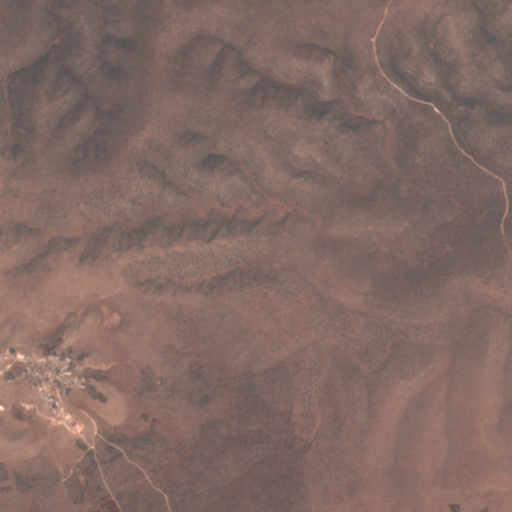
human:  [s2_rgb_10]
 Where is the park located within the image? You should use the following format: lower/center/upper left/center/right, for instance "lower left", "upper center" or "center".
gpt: The park is located in the lower left of the image.
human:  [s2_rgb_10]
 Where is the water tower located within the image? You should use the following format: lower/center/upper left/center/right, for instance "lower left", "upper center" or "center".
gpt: The water tower is located in the lower left of the image.
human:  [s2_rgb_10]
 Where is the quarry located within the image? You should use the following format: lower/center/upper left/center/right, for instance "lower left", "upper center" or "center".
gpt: There is no quarry in the image.